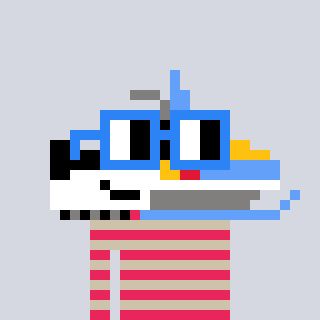
a pixel art character with square blue glasses, a snowmobile-shaped head and a bege-colored body on a cool background